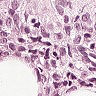
Metastatic tissue present: yes